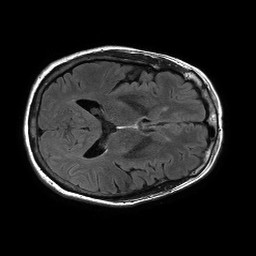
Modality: FLAIR
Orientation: axial
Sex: female
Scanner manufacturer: philips
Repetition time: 11 s
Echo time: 0.125 s